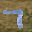
Label: 7